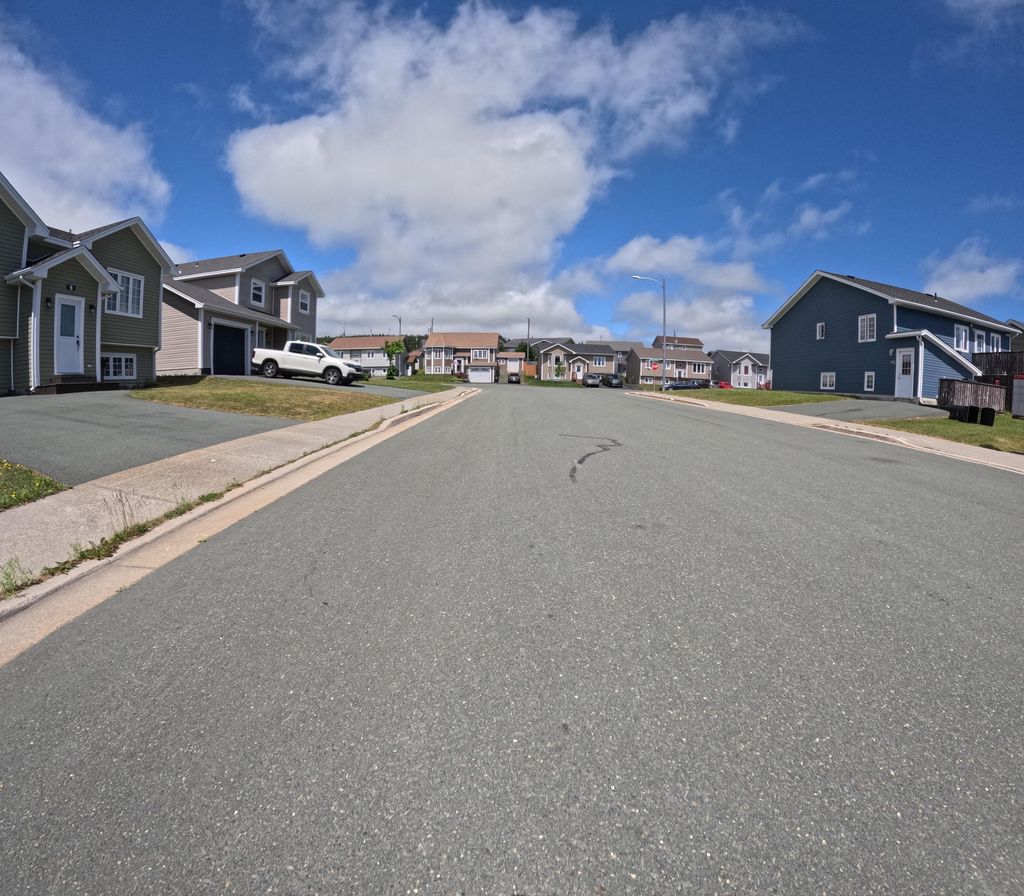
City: st_johns